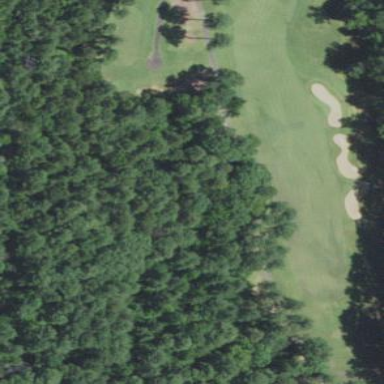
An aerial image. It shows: Rough area on grassy golf course.